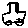
Label: car